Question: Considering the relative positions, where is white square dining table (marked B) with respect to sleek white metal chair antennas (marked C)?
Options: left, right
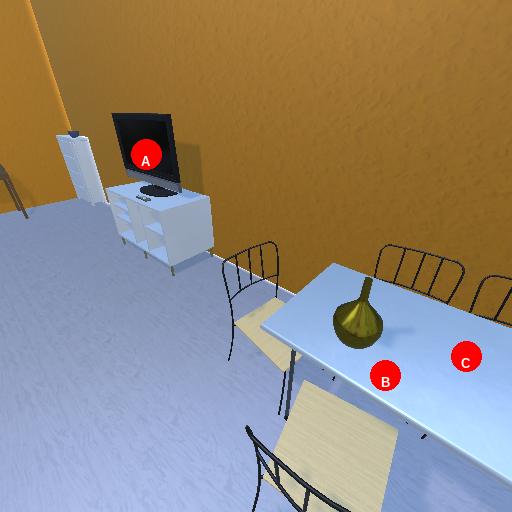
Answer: left